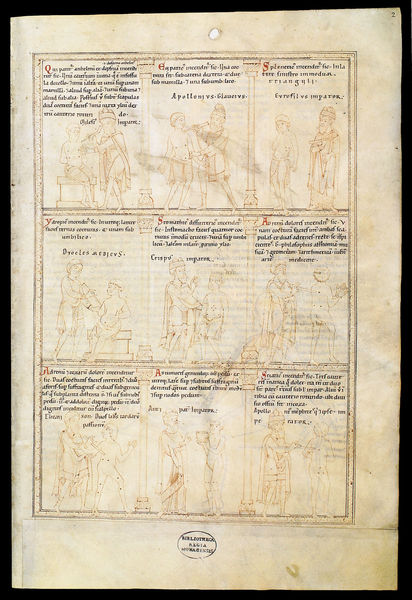
Titel: Glossarium Salomonis
Standort: Herkunftsort: Prüfening (EU - D - Bayern)
Institution: München, Bayerische Staatsbibliothek
Schlagwörter: menschen, männer, säulen, zeichnung, rahmen, felder, personen, blatt, schrift, bilder, papier, rahmung, spalten, figuren, könig, deutsch, unscharf, buch, seite, initiale, stempel, griechisch, mittelalter, undeutlich, szenen, apollo, erklärung, neun, zeichnungen, zeichung, latein, anleitung, erläuterung, erzählung, buchmalerei, skript